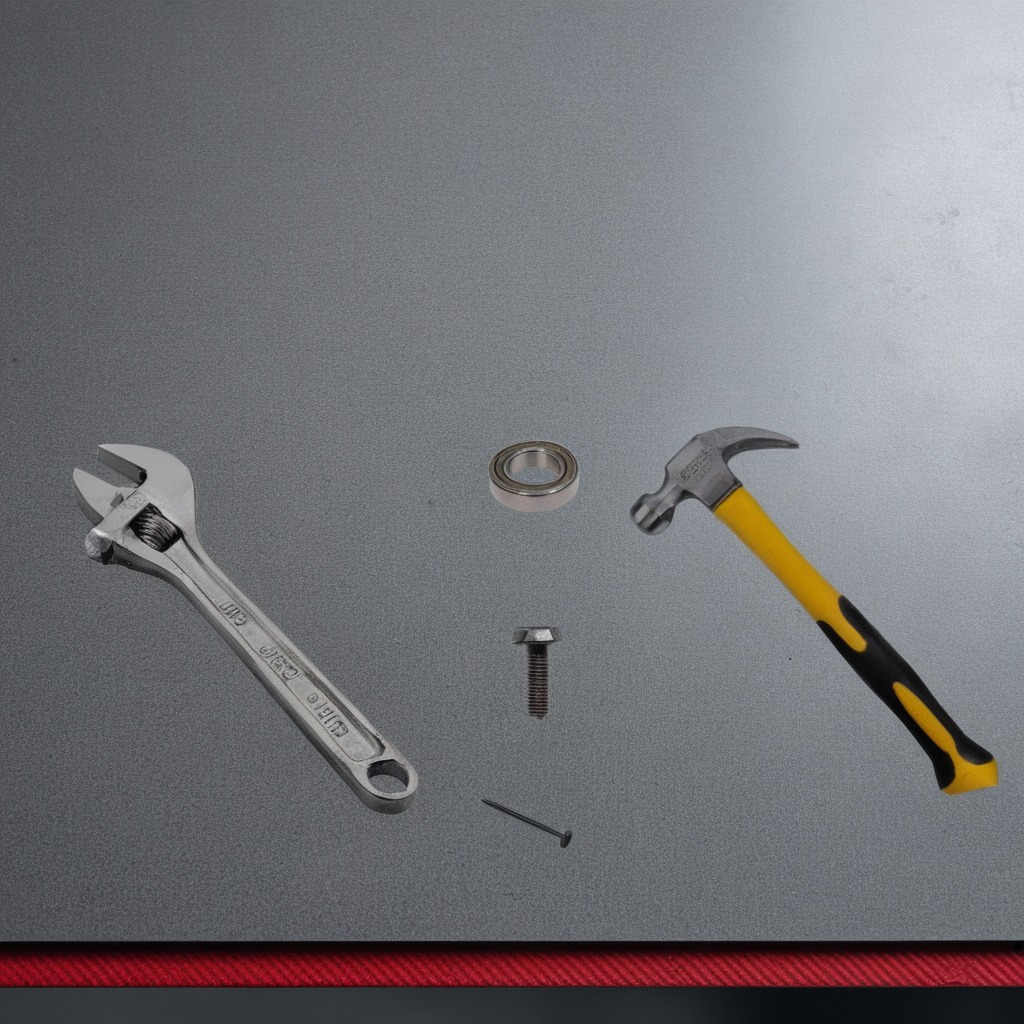
A ball bearing, a hammer, an iron nail, a machine screw, and a wrench are lying on a clean granite tabletop covered with a red rubber mat inside a workshop under bright overhead lighting crisp shadows high clarity worn but beneath the mat.